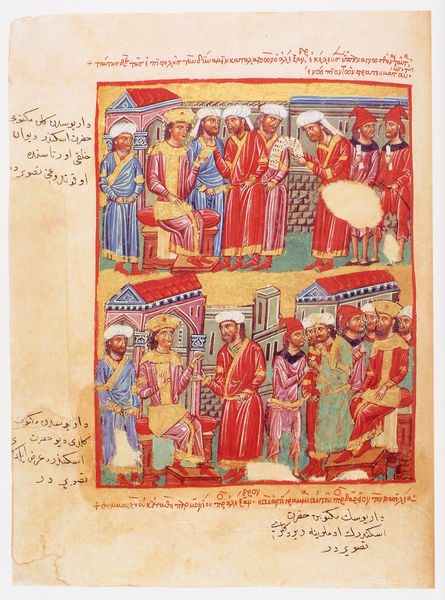
Titel: Der griechische Alexanderroman
Institution: Venedig, Hellenic Institute Codex Gr. 5
Schlagwörter: blau, gott, mann, weiß, gelb, grün, menschen, sitzen, stadt, hut, hüte, männer, zeichnung, dach, gebäude, haus, rot, versammlung, bart, bärte, mützen, bild, häuser, flach, gewand, gold, gewänder, blatt, krone, kopfbedeckung, farbig, schrift, bilder, papier, schuhe, dächer, mauer, bank, hocker, rand, könig, thron, karten, kopftuch, schriftzeichen, buch, orient, orientalisch, palast, loch, seite, illustration, text, beschriftung, stiefel, herrscher, beten, pergament, arabisch, jesus, schriftrolle, urkunde, jerusalem, turban, arabien, purpur, turbane, kronr, buchmalerei, zweigeteilt, emir, throm, nodrafrika, besprechnung